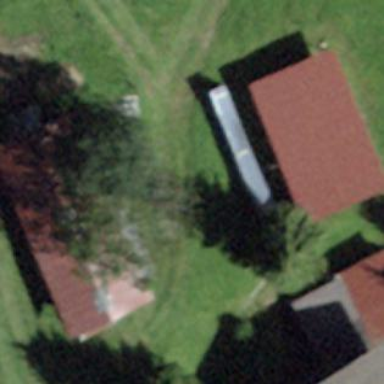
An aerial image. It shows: Shed building.